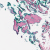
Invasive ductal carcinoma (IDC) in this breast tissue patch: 0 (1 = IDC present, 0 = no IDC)